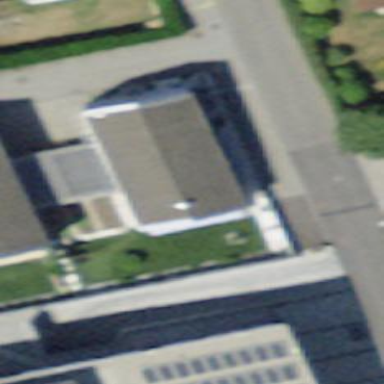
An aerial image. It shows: Simple and straightforward house.